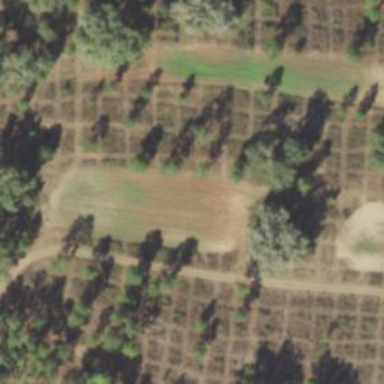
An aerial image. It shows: Orchard.